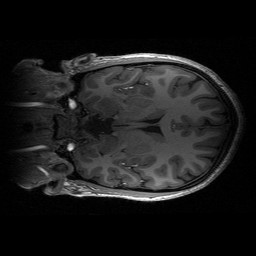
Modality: T1w
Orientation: coronal
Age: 16
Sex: female
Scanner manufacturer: siemens
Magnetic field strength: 3 T
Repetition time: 2.53 s
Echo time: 0.00297 s